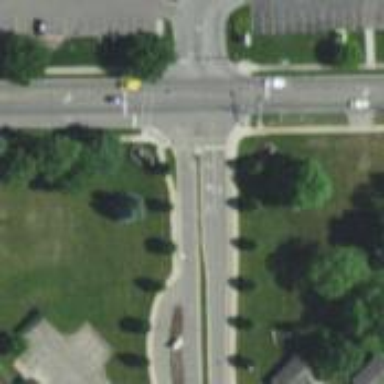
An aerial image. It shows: Marked crossing on the road.